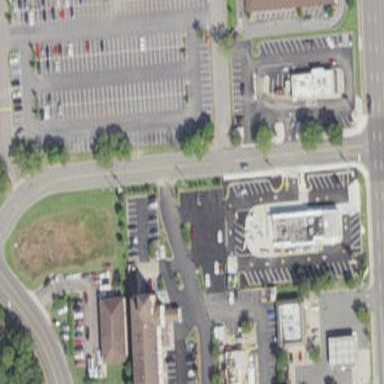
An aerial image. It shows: Commercial area.